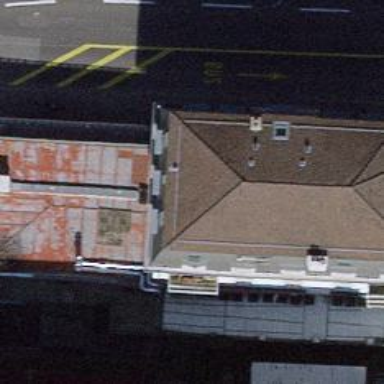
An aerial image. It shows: Retail building with flat roof.